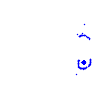
Particle: pion